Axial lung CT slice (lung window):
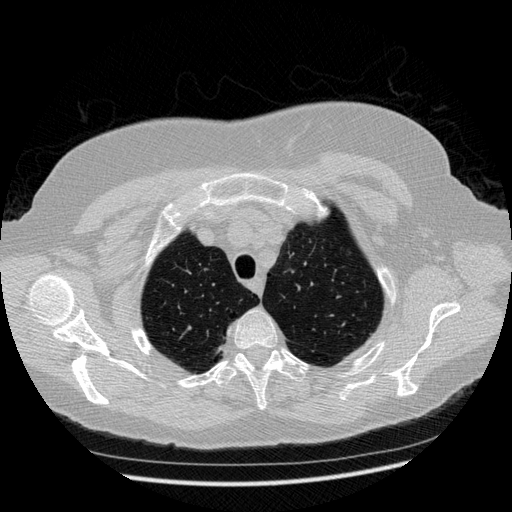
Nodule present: no